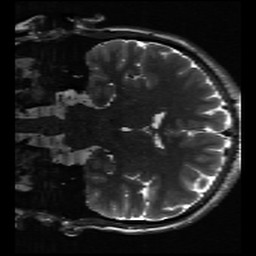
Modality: inplaneT2
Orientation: coronal